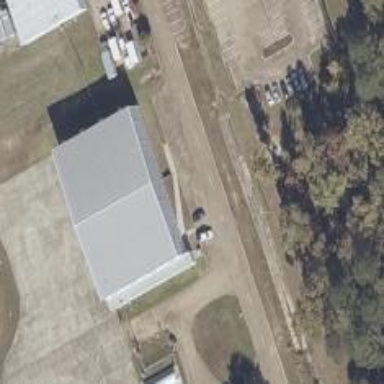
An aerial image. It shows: Hangar.